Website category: movie
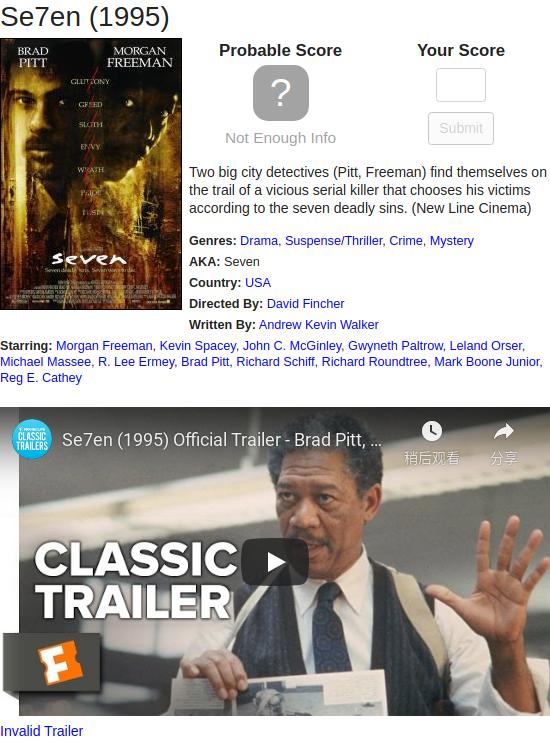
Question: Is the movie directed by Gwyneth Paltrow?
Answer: no

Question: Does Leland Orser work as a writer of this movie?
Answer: no

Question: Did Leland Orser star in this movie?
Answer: yes

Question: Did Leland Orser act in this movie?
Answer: yes

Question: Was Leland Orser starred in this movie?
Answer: yes

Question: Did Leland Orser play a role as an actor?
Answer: yes

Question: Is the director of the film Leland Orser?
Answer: no

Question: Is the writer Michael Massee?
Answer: no

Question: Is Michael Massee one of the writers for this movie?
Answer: no

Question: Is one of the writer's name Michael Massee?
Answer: no

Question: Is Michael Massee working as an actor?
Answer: yes

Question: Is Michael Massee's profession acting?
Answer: yes

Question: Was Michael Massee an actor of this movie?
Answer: yes

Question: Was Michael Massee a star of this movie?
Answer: yes

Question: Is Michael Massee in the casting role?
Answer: yes

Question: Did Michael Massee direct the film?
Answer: no

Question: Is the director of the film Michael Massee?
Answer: no

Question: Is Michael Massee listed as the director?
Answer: no

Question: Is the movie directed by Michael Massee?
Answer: no

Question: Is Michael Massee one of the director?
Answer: no

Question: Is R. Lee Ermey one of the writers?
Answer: no

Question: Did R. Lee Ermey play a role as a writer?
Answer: no

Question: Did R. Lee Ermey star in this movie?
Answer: yes

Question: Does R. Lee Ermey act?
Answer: yes

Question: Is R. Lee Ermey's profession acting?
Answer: yes

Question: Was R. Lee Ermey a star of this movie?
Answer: yes

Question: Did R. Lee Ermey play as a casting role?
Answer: yes

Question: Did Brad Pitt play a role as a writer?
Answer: no

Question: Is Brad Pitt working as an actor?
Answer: yes

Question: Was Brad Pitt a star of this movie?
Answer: yes

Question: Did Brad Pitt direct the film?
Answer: no

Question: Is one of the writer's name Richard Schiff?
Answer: no

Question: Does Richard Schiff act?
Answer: yes

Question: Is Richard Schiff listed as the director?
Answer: no

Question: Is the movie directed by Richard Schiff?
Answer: no

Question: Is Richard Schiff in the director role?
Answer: no

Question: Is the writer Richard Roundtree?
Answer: no

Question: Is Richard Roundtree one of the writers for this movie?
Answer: no

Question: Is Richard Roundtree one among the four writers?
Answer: no

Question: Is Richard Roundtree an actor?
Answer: yes

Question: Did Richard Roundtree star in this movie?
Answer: yes

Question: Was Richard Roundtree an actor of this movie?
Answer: yes

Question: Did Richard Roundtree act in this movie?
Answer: yes

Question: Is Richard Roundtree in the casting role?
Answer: yes

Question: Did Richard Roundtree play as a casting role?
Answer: yes

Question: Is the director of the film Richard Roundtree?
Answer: no

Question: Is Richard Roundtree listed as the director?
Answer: no

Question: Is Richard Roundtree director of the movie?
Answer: no

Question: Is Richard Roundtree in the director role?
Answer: no

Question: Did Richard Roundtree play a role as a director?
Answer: no

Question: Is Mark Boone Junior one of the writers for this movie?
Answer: no

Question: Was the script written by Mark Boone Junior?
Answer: no

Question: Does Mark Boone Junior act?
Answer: yes

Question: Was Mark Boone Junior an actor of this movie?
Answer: yes

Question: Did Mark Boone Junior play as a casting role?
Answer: yes

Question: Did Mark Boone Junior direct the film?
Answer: no

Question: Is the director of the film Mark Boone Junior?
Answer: no

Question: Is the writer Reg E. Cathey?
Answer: no

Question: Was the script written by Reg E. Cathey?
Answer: no

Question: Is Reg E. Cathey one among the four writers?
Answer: no

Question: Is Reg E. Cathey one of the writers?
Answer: no

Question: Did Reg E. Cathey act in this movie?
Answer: yes

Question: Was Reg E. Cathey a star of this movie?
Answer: yes

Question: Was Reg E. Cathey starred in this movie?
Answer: yes